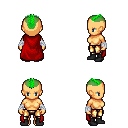
a pixel art fantasy rpg character, female body template, human, tanned skin, red cape, gold greaves, green short mohawk hairstyle, white cloth bandages, black shoes, four views (front, back, left, right), 2x2 character sprite sheet, small pixel art, hard edges, no anti-aliasing